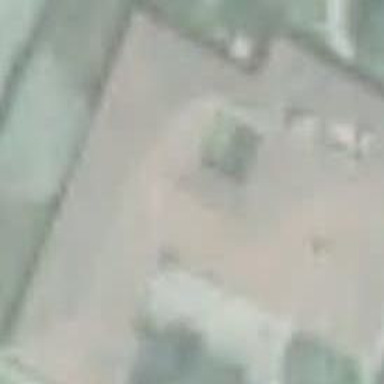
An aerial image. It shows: Part of building.